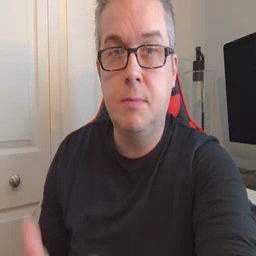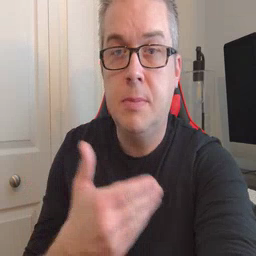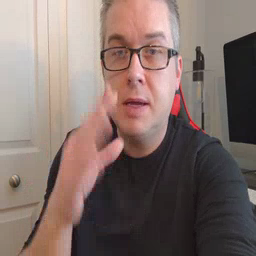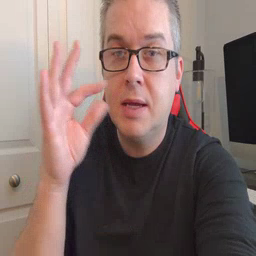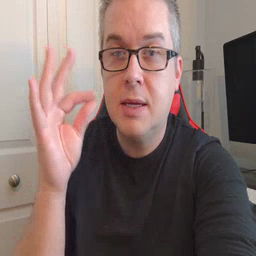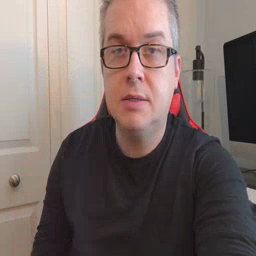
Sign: kitty